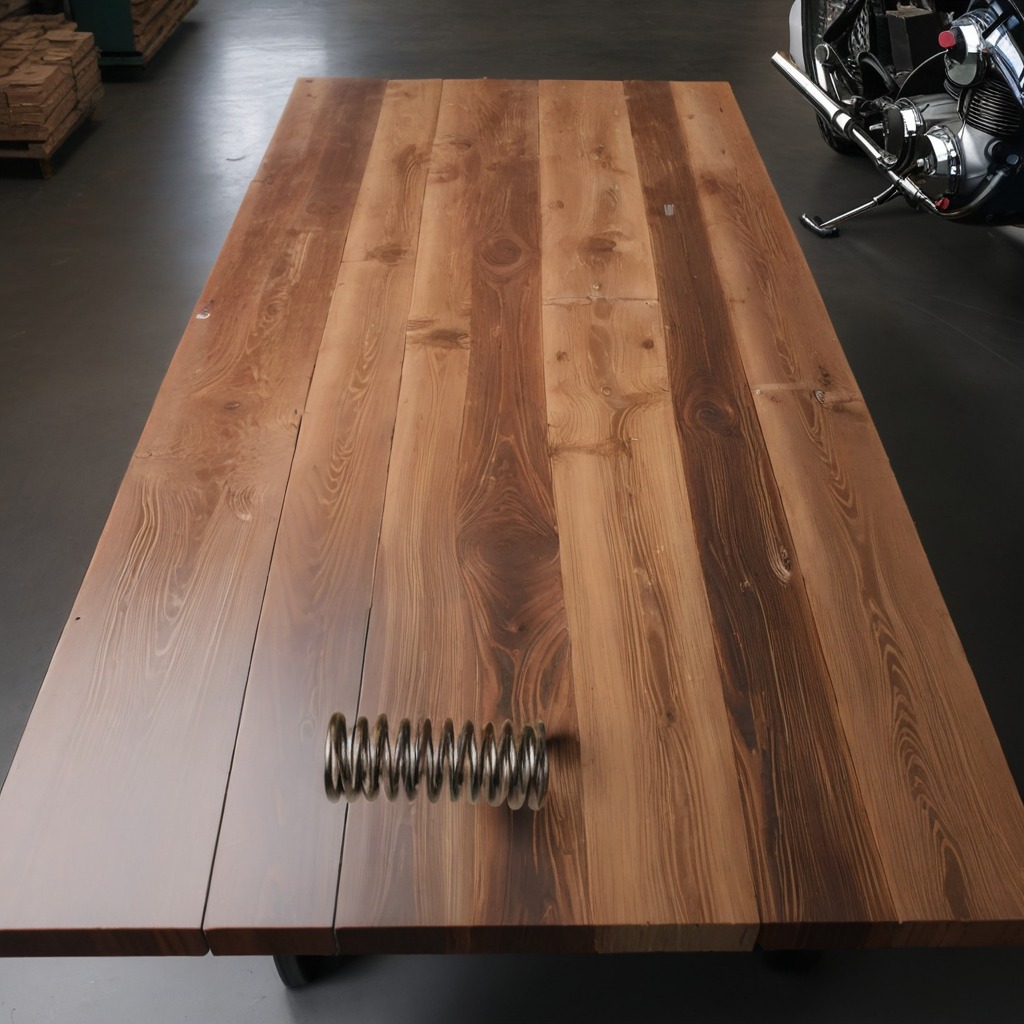
A coiled metal spring is lying on the oil-spilled wooden table in a vintage motorcycle garage.